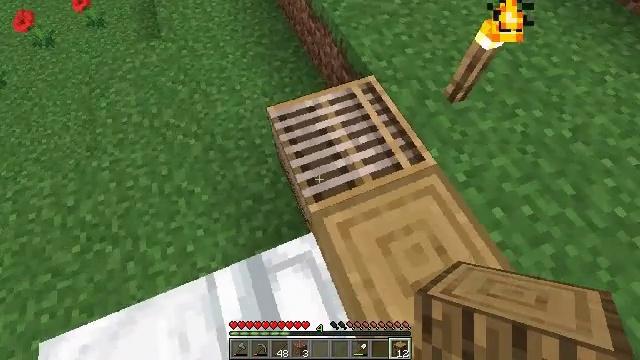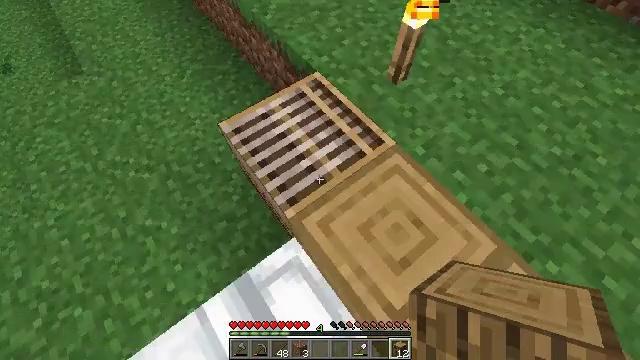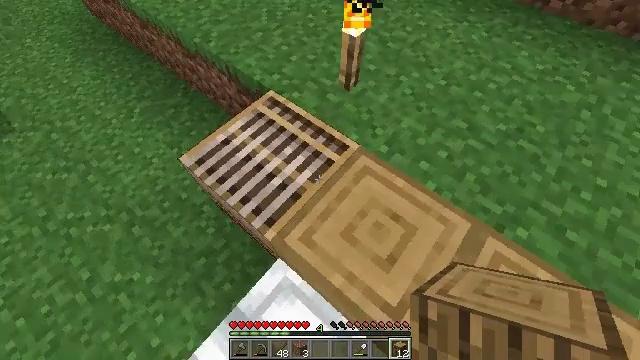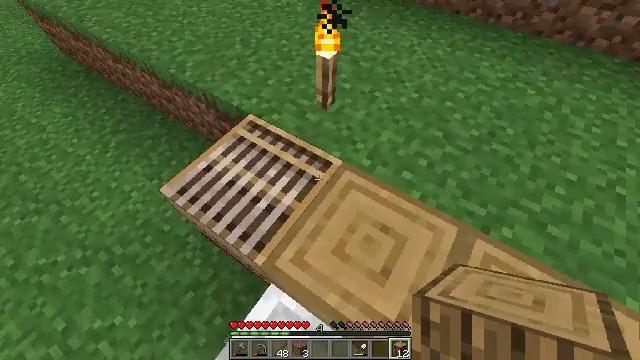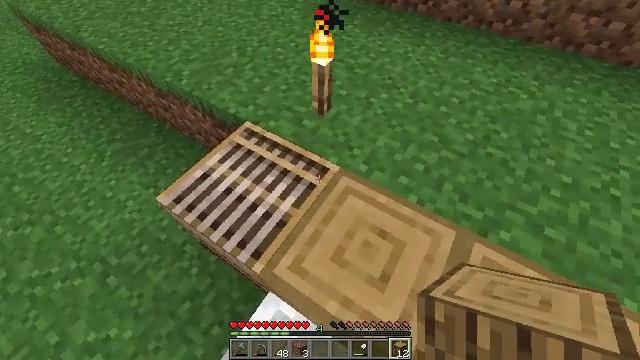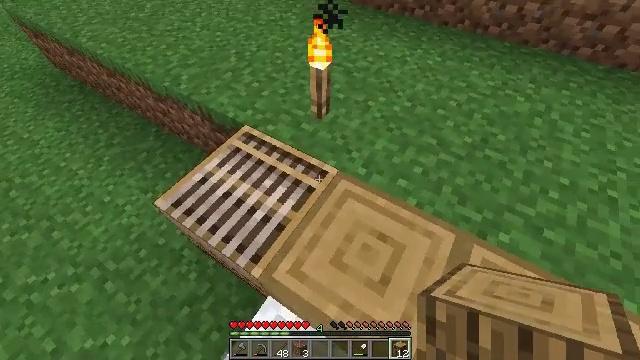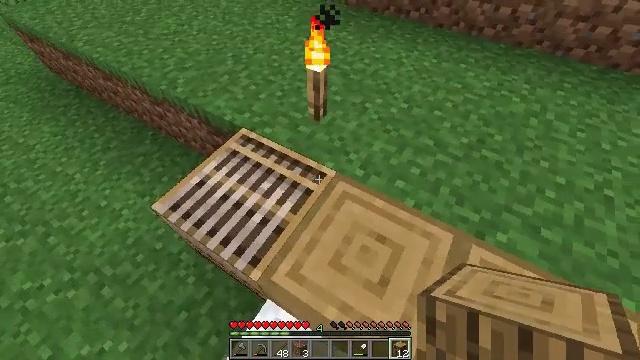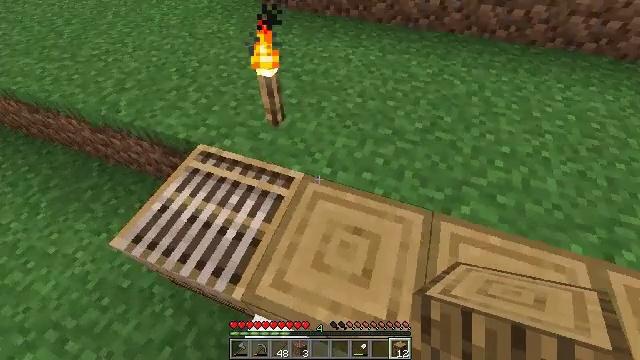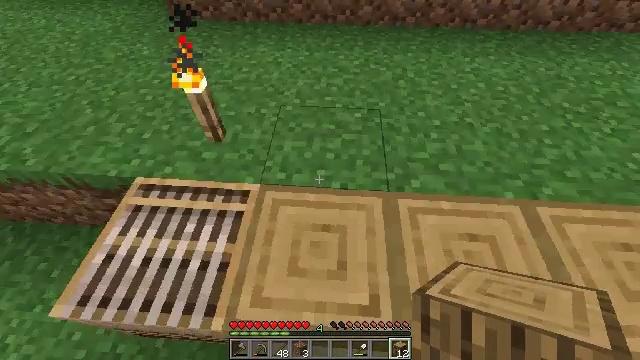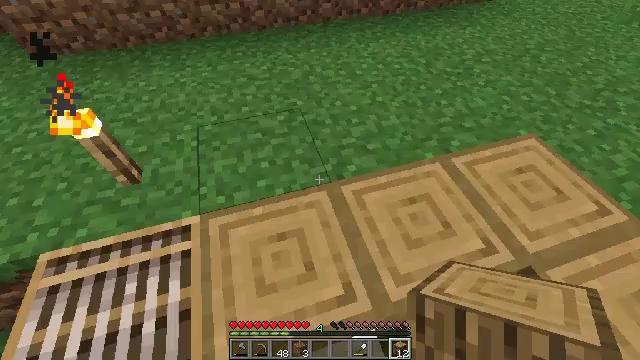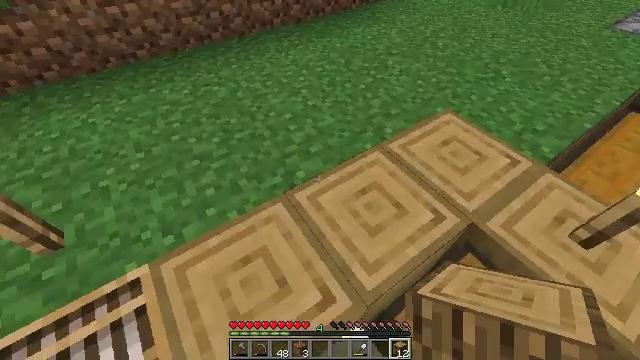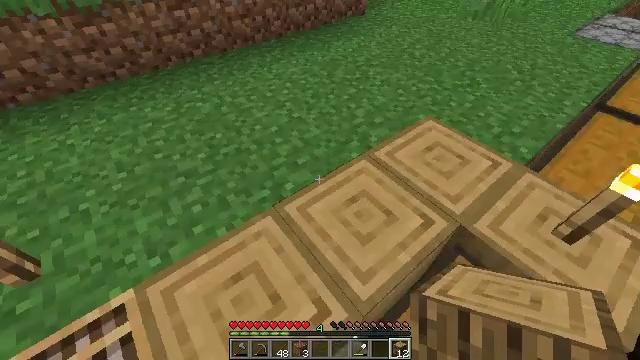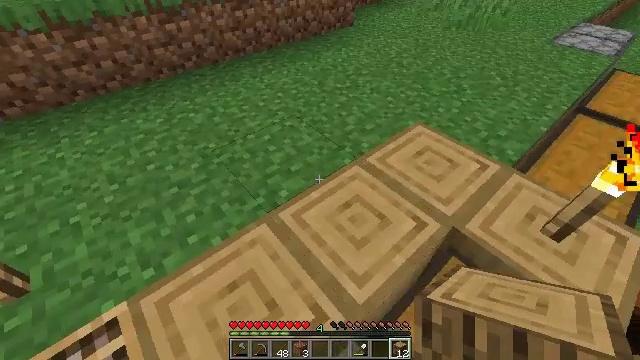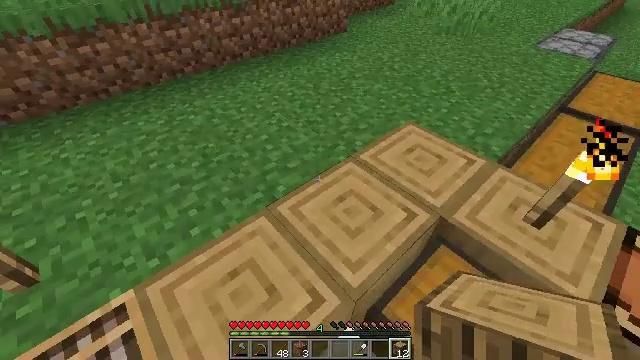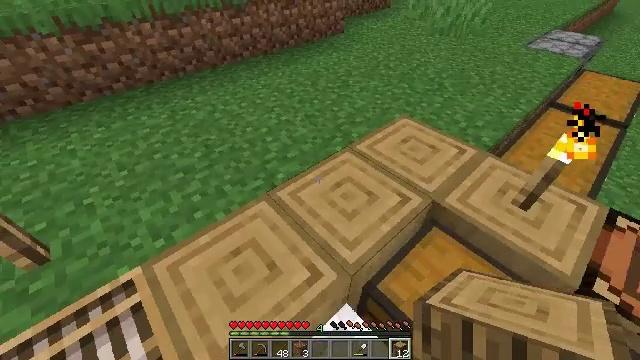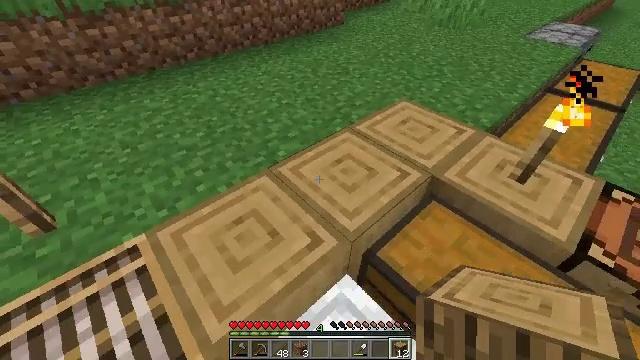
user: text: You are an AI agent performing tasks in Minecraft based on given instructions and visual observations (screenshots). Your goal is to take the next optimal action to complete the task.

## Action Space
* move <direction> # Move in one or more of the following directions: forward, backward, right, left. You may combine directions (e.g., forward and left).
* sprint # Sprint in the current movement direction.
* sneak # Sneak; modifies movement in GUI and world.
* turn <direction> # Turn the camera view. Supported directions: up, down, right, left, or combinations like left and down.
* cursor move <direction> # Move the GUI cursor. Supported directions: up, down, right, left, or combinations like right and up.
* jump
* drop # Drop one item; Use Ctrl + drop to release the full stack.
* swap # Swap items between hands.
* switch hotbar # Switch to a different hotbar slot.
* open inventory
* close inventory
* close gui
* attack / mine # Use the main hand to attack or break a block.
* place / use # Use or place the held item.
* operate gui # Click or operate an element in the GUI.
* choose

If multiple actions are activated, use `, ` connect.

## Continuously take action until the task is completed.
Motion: motion action
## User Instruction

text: Mine the torch on the wall.
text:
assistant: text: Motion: turn right
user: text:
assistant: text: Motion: turn right and up
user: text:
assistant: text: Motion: turn right and up
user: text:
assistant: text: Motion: turn right and up
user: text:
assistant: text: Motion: no_op
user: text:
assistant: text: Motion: no_op
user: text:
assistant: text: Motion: turn right
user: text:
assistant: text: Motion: turn right
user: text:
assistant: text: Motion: turn right
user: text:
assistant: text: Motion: turn right and up
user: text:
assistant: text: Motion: turn right and up
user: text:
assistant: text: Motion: move back, turn right and up
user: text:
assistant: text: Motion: move back, turn right and up
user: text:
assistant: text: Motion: move back
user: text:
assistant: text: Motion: move back
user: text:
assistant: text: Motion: move back
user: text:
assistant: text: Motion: move back, turn left and up
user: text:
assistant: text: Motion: move back, turn left and up
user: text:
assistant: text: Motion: move back
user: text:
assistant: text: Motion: move back
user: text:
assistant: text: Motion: move back
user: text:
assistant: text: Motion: move back
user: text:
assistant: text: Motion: turn right and up
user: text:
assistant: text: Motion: turn right and up
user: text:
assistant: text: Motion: no_op
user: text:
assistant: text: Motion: move right
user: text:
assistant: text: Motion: move right
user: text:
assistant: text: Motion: move right
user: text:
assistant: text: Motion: move right
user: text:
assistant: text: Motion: move right